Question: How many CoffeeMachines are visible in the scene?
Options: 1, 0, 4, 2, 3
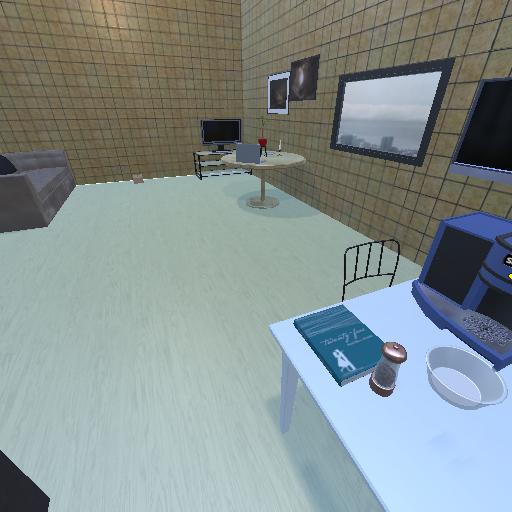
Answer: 1